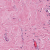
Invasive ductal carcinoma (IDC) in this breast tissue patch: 0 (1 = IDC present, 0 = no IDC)